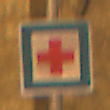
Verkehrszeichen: ErsteHilfe
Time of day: Night
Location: Outdoor (Urban)
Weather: Clear
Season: NotSpecified
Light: Artificial